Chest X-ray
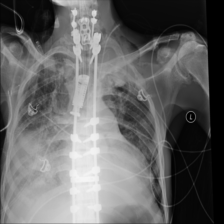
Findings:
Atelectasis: negative
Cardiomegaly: negative
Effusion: negative
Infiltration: negative
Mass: positive
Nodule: negative
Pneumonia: negative
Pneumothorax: negative
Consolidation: positive
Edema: negative
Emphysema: negative
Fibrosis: negative
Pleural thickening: negative
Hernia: negative